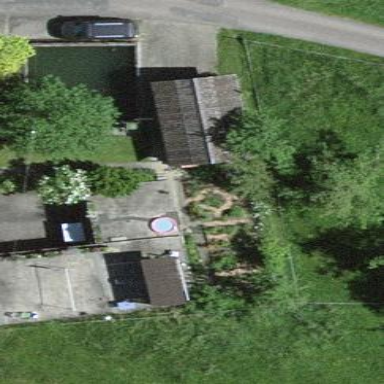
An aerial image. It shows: Shed building.